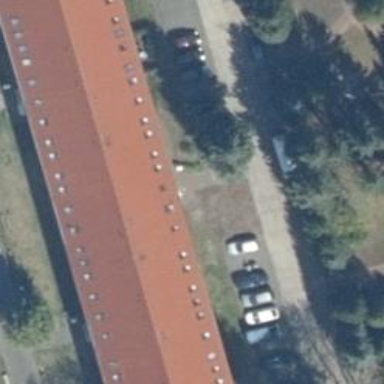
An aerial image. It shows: Residential building.